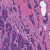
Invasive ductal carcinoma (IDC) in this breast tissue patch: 1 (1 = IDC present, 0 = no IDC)